Field crop: maize
Growth stage: 2
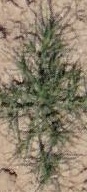
Species: salsola